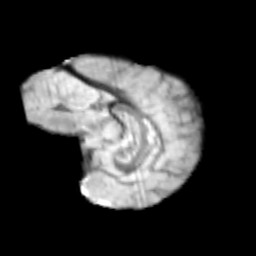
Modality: T2w
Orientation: sagittal
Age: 9
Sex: female
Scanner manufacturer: siemens
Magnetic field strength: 3 T
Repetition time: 3.8 s
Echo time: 0.07 s